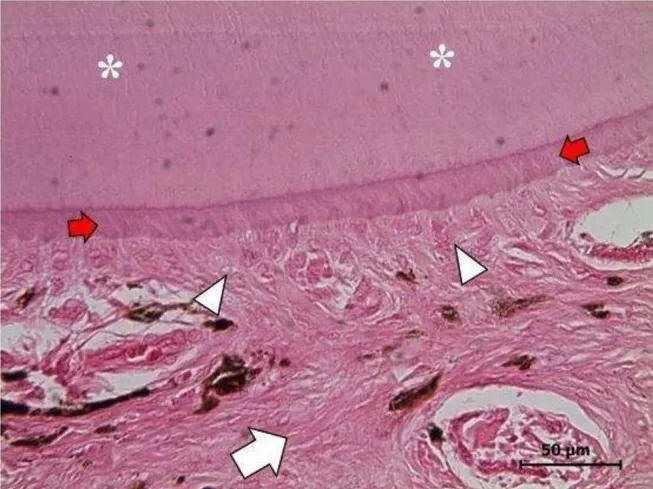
Right ovary. Mature well-differentiated teratoma exhibiting a dentine-pulp complex: dentine filaments (asterisks), pre-dentine zone (red arrows), the odontoblast layer (white arrowheads), and the pulp zone (white arrow). (H&E staining, 1,000X). Scale bars: 50 mum.
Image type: pathology (h&e)